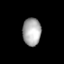
Tissue: lung
Cell type: Epithelial cells
Senescence score: 0.1256
Nuclear area (px): 498
Mean DAPI intensity: 171.016